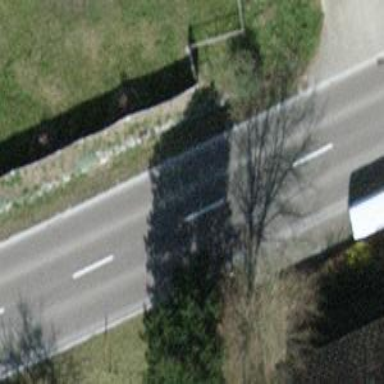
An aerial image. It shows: Tertiary road with asphalt surface.